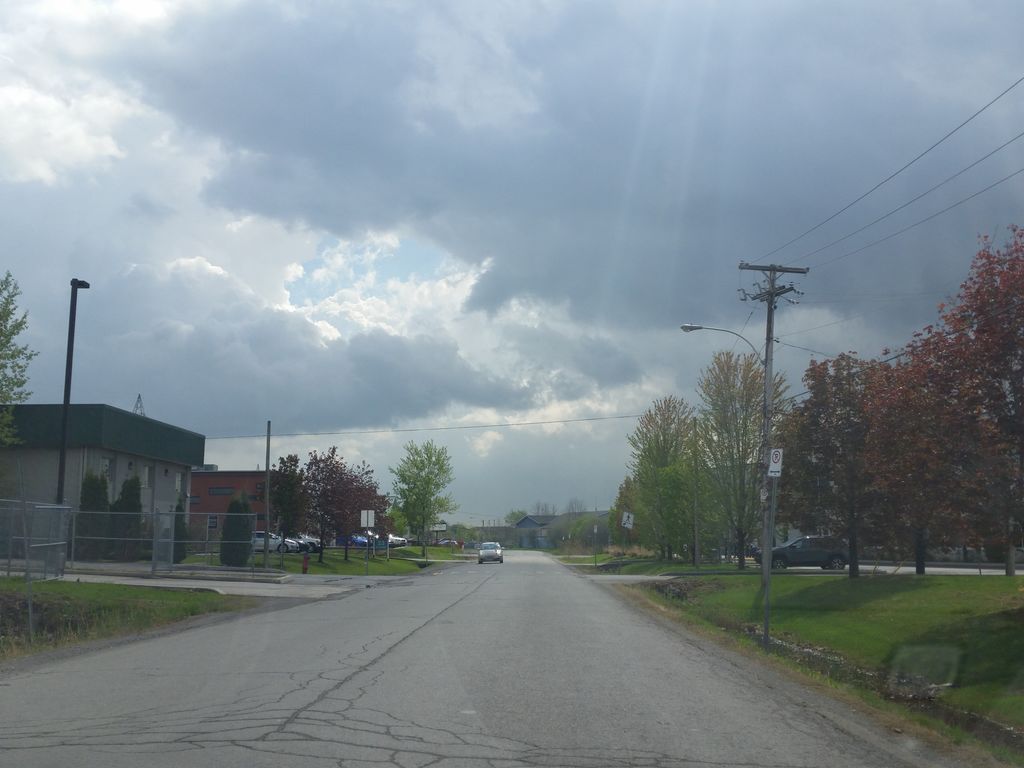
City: ottawa-gatineau